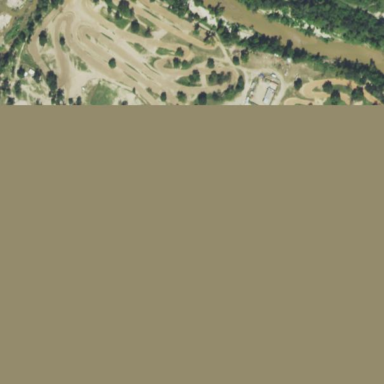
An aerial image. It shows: Motocross raceway.